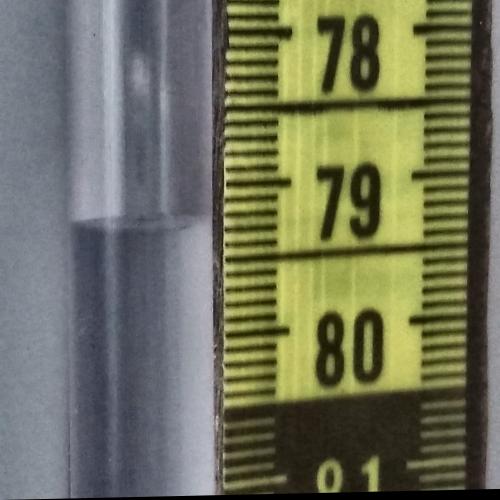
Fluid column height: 79.2 cm